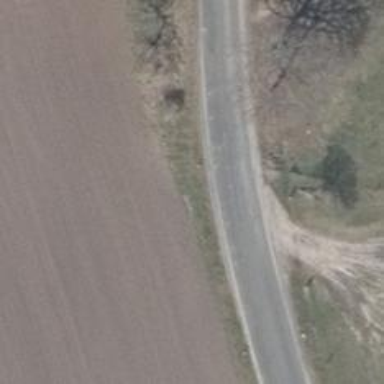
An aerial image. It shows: Tertiary road with asphalt surface.